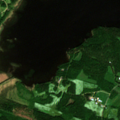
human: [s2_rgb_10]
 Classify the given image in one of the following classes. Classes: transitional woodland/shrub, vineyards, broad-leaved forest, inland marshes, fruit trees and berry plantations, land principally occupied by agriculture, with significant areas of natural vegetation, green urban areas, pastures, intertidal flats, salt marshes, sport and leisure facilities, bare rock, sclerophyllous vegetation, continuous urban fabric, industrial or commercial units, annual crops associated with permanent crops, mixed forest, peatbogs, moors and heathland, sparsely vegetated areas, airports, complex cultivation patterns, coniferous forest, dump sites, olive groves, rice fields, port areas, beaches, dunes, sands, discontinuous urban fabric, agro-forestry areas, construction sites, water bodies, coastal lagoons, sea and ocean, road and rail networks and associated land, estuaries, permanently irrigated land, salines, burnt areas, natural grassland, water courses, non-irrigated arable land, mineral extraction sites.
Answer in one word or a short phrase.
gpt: land principally occupied by agriculture, with significant areas of natural vegetation, broad-leaved forest, coniferous forest, mixed forest, water bodies